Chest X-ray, PA view. Patient: 54 years old, sex F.
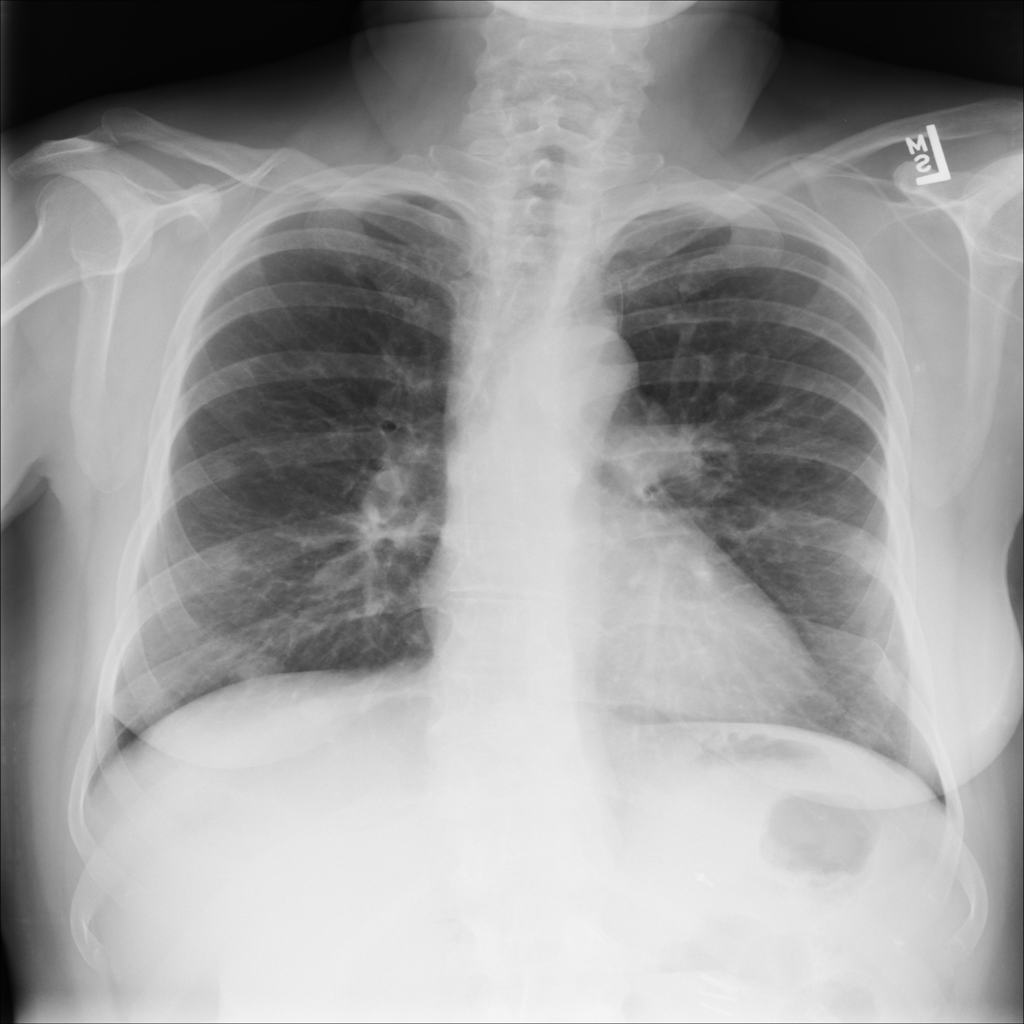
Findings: Emphysema, Infiltration